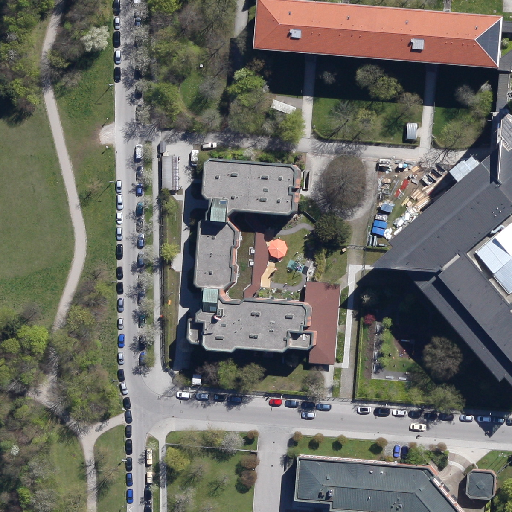
Referring expression: building along the road